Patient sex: F
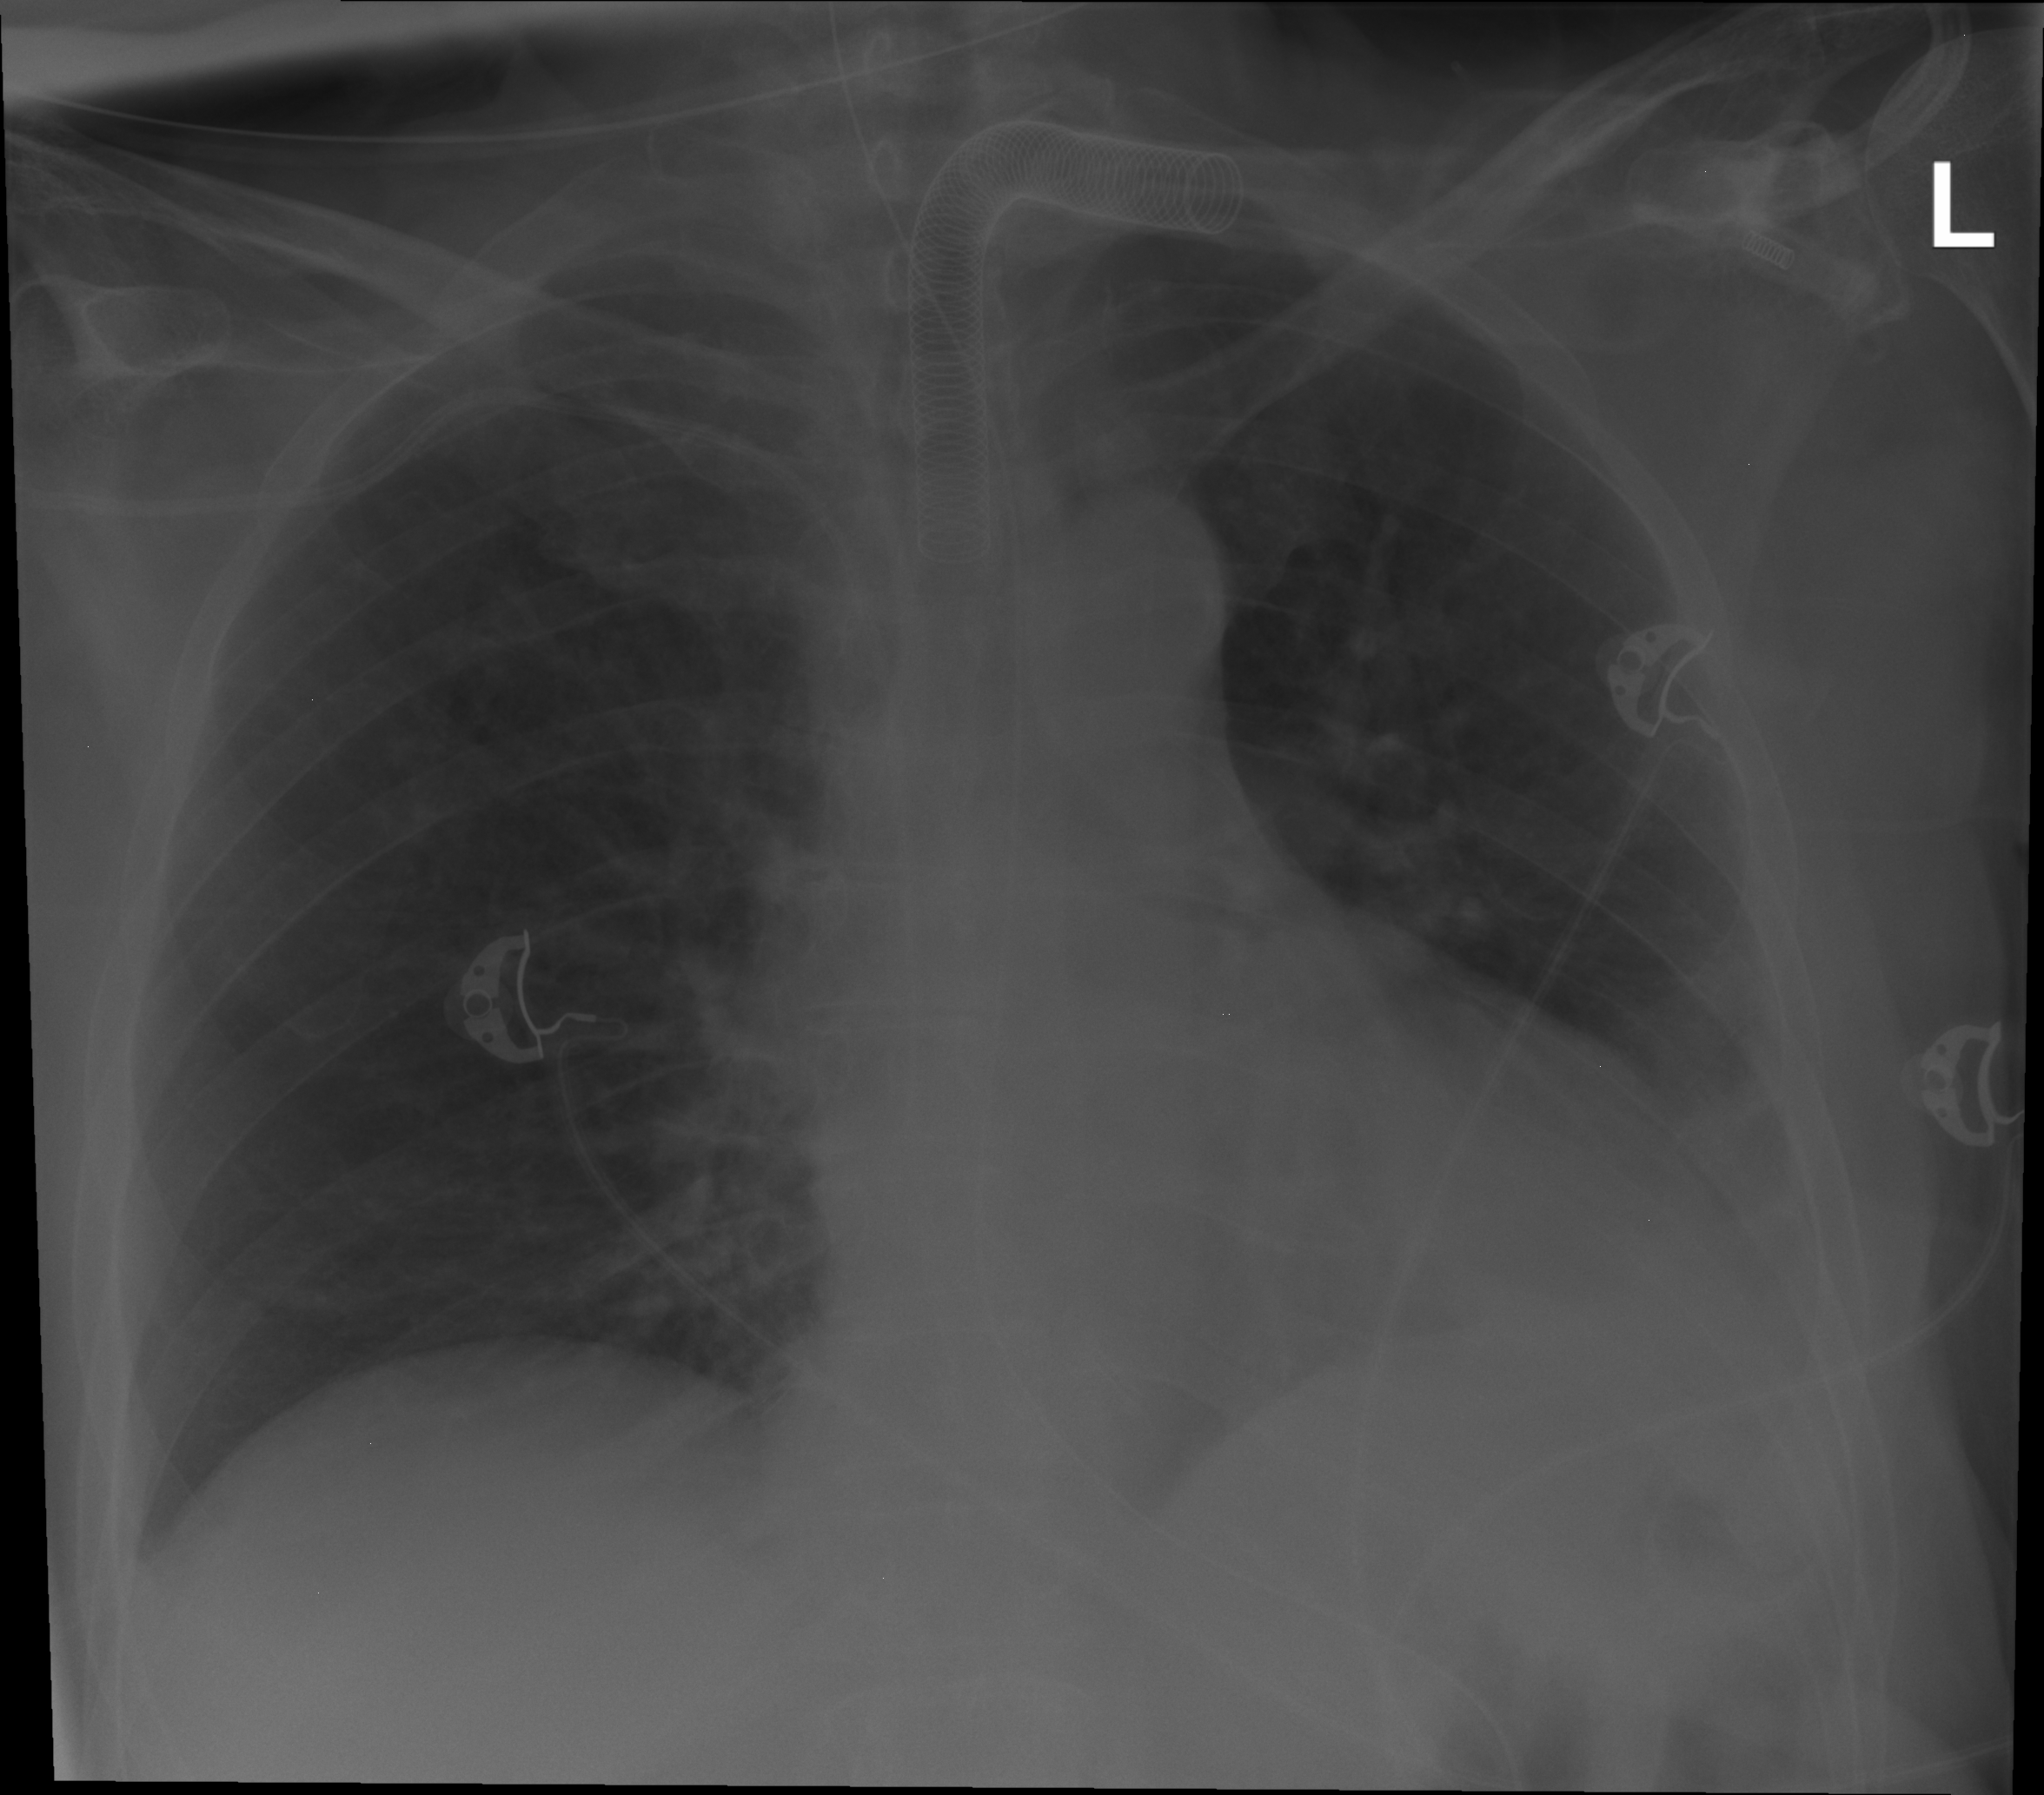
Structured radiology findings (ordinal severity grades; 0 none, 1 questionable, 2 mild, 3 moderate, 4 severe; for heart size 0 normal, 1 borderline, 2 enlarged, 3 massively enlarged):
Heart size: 0
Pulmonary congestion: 0
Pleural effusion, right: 0
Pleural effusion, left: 2
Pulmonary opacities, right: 0
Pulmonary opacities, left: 0
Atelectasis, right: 1
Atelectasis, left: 1